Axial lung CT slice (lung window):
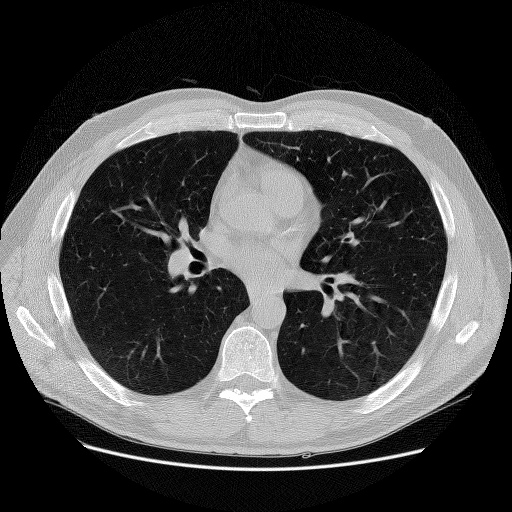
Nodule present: no